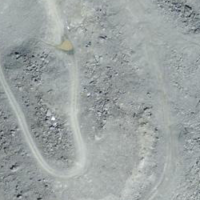
EUNIS habitat code: 48
Species observed at this site:
Aglais urticae
Vanessa cardui
Geum reptans